Current action and preconditions to check: trajectory_clear

Your task: For each precondition in the list above, predict whether it will hold at this action.

Consider the current scene as observed from the mobile robot's camera, and analyze the predicted future states of all dynamic agents (e.g., people, animals, vehicles, or any moving entities) within the NEXT SECOND.

IMPORTANT: Only answer "very likely" if you are absolutely certain—based on strong, clear evidence—that a dynamic agent will violate the precondition in the predicted future state. Do NOT answer "very likely" for unlikely, ambiguous, or low-probability risks.

Ask yourself for each precondition: Is there a high probability, with clear and convincing evidence, that the predicted future states of any dynamic agent will interfere with the predicted future state of the currently executing action within the NEXT SECOND, causing that precondition to fail?

Assess the risk level based on these predictions. Use "likely" or "very likely" if motions create a clear risk of interference.

Use "neutral" or "improbable" if agents are nearby but their predicted paths are clearly diverging or non-conflicting.

Failure Risk Categories: "very improbable", "improbable", "neutral", "likely", "very likely"

Answer Format: Output ONLY the probability_of_failure value from these categories: "very improbable", "improbable", "neutral", "likely", "very likely"

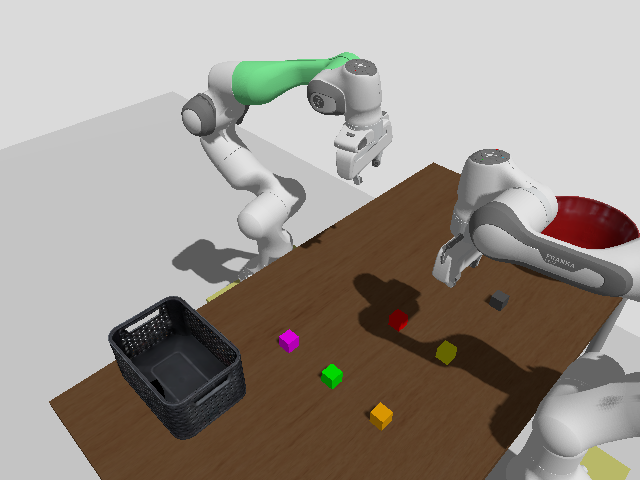

Answer: very improbable